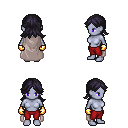
a pixel art fantasy rpg character, female body template, dark elf, purple skin, gray cape, red pants, raven loose hair, gold gloves, four views (front, back, left, right), 2x2 character sprite sheet, small pixel art, hard edges, no anti-aliasing